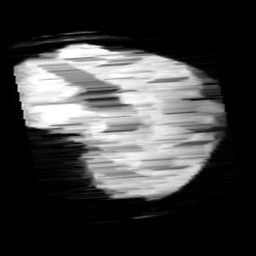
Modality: minIP
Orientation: sagittal
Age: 13
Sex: female
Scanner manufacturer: siemens
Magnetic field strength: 3 T
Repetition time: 0.027 s
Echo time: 0.02 s